Question: If my counter ends at 10 at textbox1 (TB1) the random number won't show in my textbox2(TB2)

'''
Public Class Form1
Private Sub Button1_Click(ByVal sender As System.Object, ByVal e As System.EventArgs) Handles Button1.Click
If TB1.Text = 10 Then
Dim num1 As Integer
Dim randomnumber As New Random
num1 = randomnumber.Next(100, 201)
TB2.Text = num1
End If
Timer1.Enabled = True
End Sub
Private Sub Timer1_Tick(ByVal sender As System.Object, ByVal e As System.EventArgs) Handles Timer1.Tick
TB1.Text = TB1.Text + 1
If TB1.Text = 10 Then
Timer1.Enabled = False
End If
End Sub
End Class
'''
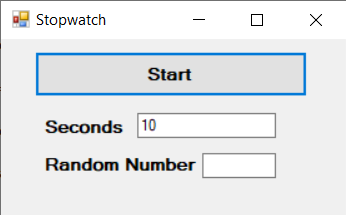
Answer: Use a numeric variable to keep the count, not the TextBox. The TextBox.Text property is of type String, not Integer!
Putting 'Option Strict On' at the top of your code will enforce using proper types. VB by default allows you to loosely convert between integer and string, which is poor practice.
'''
Option Strict On
Public Class Form1
Private count As Integer
Private Sub Form1_Load(sender As Object, e As EventArgs) Handles MyBase.Load
count = 0
Timer1.Enabled = True
End Sub
Private Sub Button1_Click(ByVal sender As System.Object, ByVal e As System.EventArgs) Handles Button1.Click
If count = 10 Then
Dim randomnumber As New Random()
Dim num1 = randomnumber.Next(100, 201)
TB2.Text = num1.ToString()
End If
Timer1.Enabled = True
End Sub
Private Sub Timer1_Tick(ByVal sender As System.Object, ByVal e As System.EventArgs) Handles Timer1.Tick
count += 1
Timer1.Enabled = count <> 10
TB1.Text = count.ToString()
End Sub
End Class
'''
<URL>